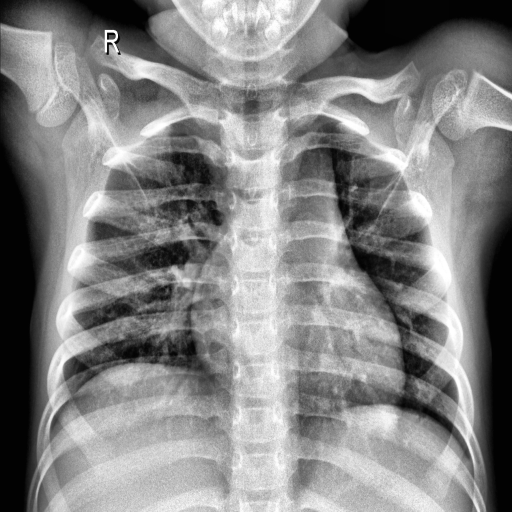
Finding: NORMAL